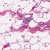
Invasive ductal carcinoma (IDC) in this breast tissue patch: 0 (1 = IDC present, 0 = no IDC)